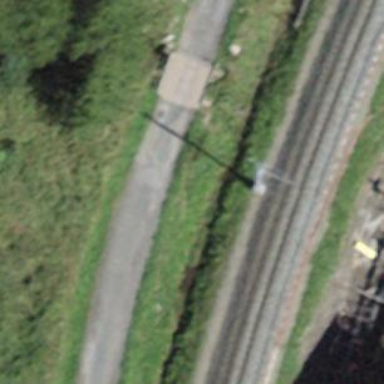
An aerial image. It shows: Track with compacted surface.